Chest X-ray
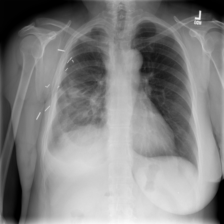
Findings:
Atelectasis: negative
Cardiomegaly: negative
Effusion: negative
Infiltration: negative
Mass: negative
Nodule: positive
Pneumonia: negative
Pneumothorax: negative
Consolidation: negative
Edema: negative
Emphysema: negative
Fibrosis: negative
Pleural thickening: negative
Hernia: negative